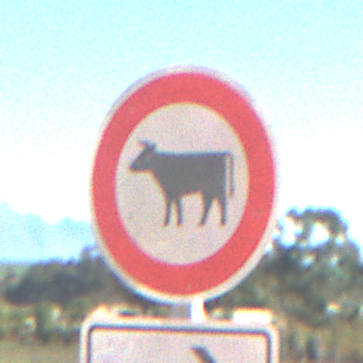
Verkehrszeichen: VerbotViehtrieb
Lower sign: RichtungsangabeDurchPfeile5
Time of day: MorningAfternoon
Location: Outdoor (RoadRail)
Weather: Clear
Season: NotSpecified
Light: Natural